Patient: sex M, age 76
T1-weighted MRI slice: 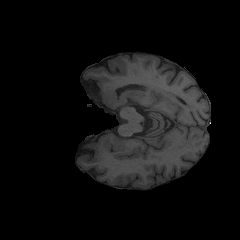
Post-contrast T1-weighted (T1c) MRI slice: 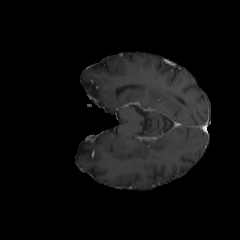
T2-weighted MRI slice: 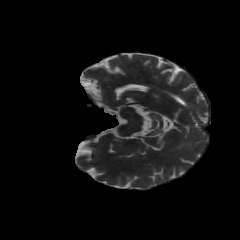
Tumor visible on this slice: no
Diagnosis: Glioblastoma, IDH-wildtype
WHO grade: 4